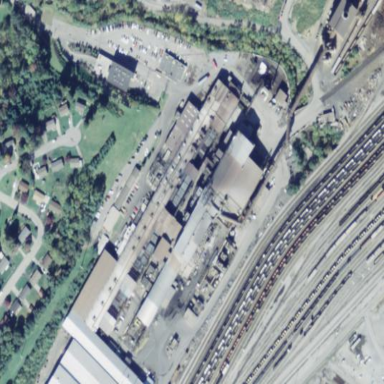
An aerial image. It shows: Industrial area dedicated to steelmaking.